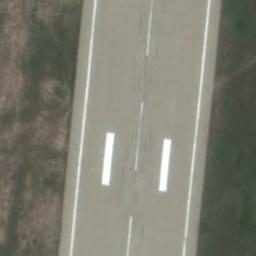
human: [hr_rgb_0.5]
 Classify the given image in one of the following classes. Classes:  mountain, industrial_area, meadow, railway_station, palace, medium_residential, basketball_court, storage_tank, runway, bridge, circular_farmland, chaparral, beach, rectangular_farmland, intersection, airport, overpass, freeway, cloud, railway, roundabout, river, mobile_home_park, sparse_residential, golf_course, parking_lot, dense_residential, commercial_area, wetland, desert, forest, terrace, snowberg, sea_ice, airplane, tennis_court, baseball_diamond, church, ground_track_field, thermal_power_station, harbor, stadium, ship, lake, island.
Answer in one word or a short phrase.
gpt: runway